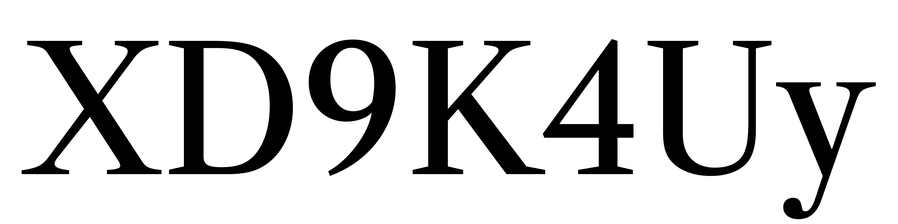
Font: LibreCaslonText_Regular